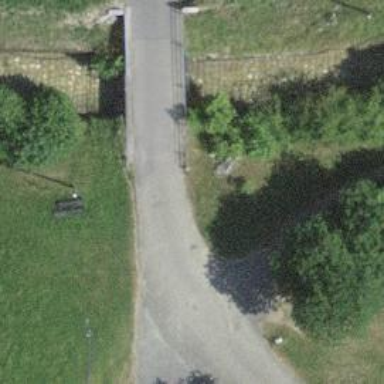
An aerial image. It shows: Unclassified road with paved surface crossing bridge.